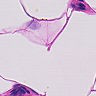
Metastatic tissue present: no